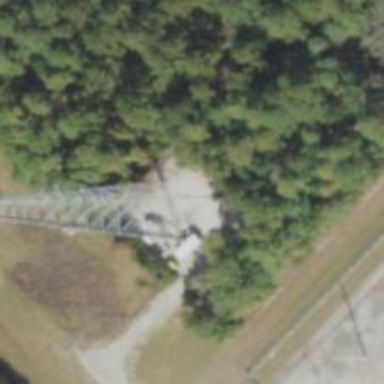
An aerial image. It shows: Mast tower used for communication.